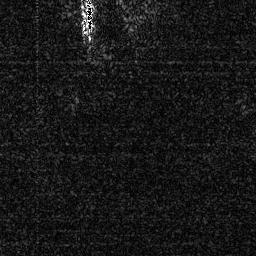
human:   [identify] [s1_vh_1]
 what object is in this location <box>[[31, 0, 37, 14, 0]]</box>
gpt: <ref>1 medium ship at the top</ref>